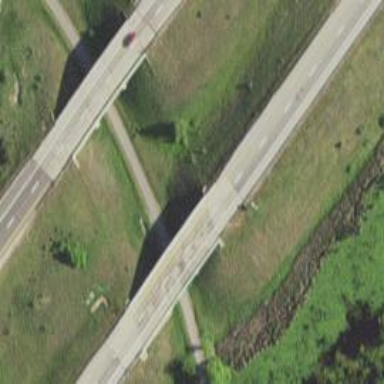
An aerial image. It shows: Bridge over motorway.